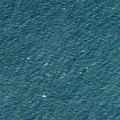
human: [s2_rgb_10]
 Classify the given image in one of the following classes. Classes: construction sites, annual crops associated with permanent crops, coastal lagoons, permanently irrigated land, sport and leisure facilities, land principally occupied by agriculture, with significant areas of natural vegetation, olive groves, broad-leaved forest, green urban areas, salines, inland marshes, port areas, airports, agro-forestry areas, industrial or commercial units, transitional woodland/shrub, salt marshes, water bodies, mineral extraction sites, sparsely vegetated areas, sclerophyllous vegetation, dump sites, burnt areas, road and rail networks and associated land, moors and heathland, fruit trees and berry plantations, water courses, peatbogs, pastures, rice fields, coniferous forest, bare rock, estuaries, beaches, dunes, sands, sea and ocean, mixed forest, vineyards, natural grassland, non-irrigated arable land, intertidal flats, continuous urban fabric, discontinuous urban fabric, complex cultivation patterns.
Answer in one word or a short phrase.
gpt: sea and ocean